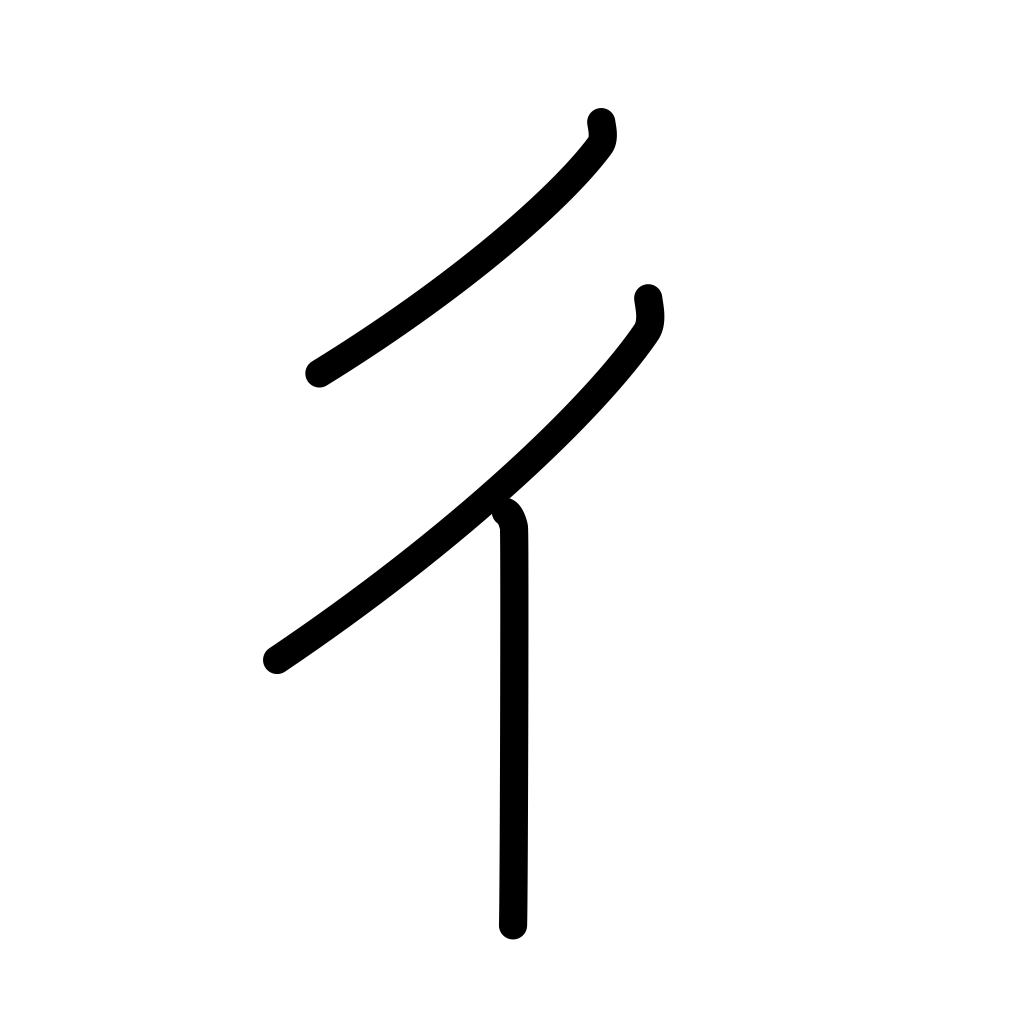
Meaning: stop, linger, loiter